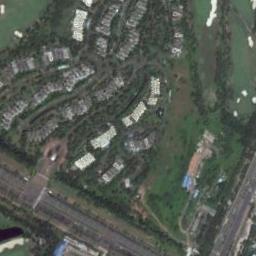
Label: golf_course